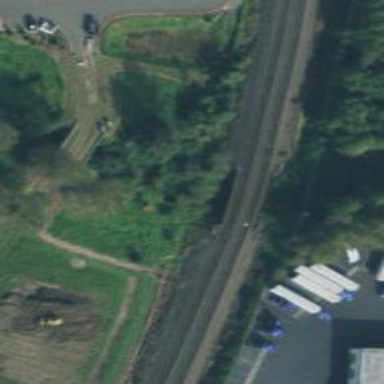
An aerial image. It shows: Railway bridge.